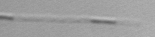
Label: Leptocylindrus